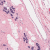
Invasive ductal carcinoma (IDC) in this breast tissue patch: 0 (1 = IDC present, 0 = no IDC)